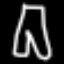
Label: pants